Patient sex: M
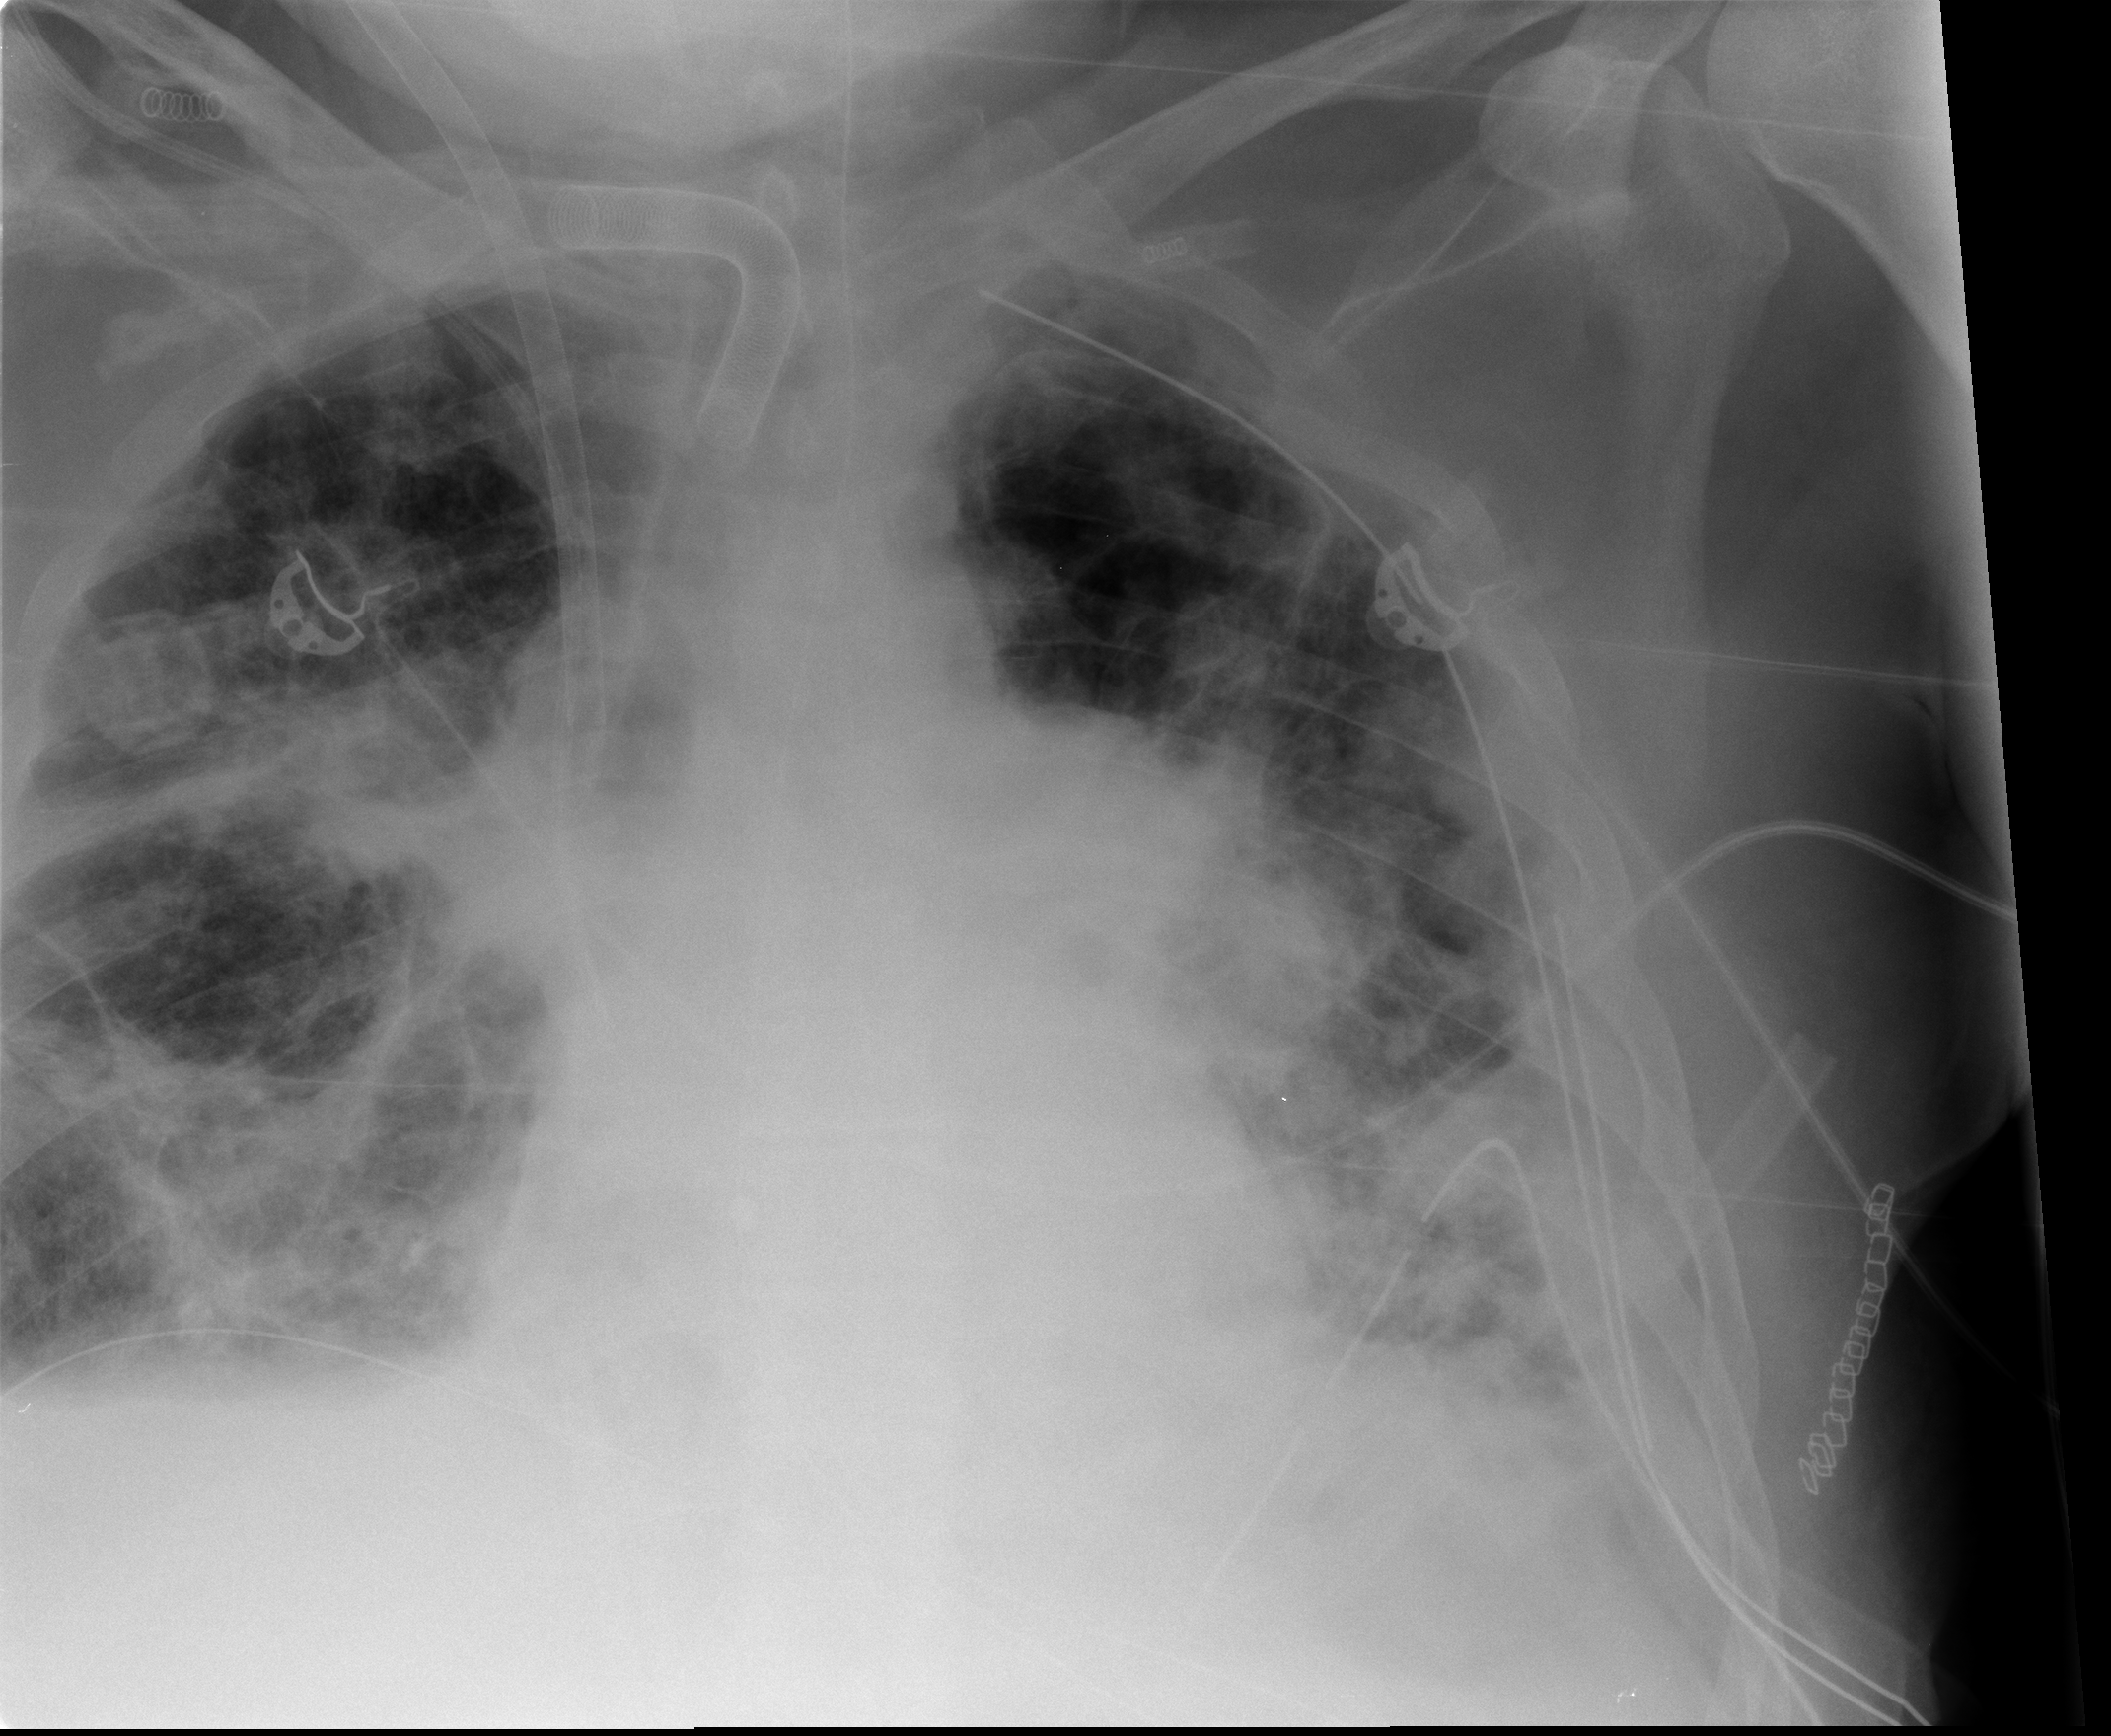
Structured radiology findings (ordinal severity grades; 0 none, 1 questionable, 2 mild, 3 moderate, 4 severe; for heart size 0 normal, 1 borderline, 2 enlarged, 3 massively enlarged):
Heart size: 0
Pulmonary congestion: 0
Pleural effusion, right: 2
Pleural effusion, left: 2
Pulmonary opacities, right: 3
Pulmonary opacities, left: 3
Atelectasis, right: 3
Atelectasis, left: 4